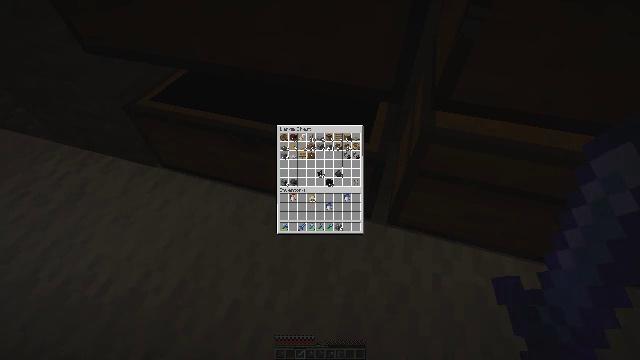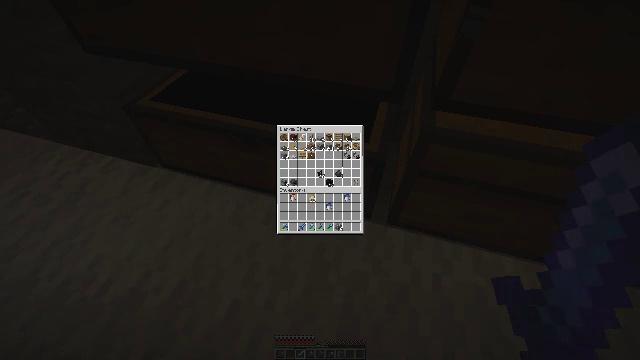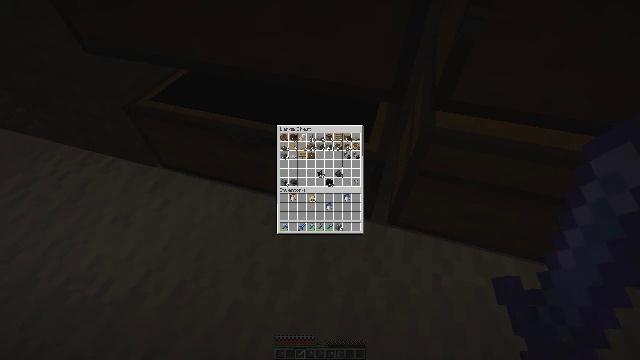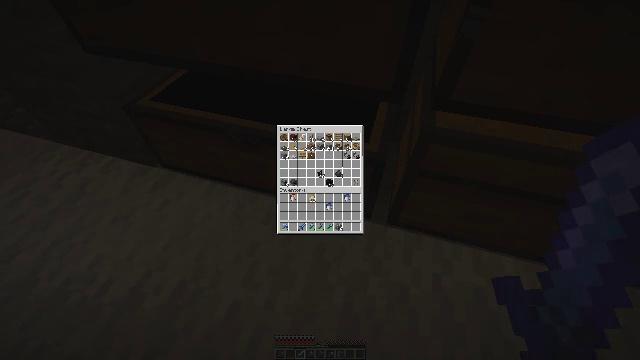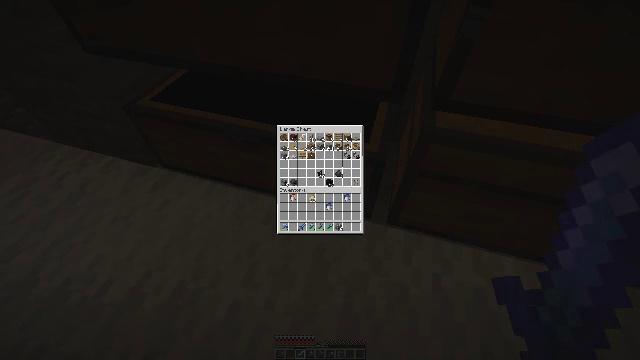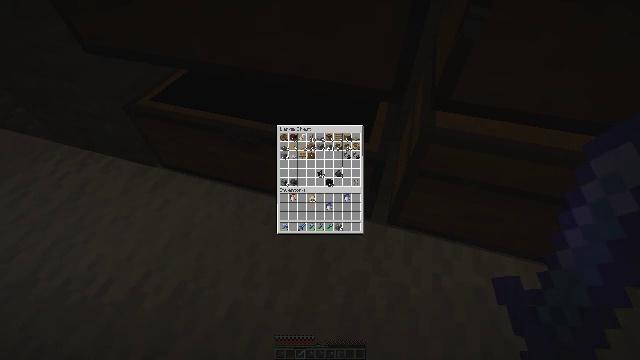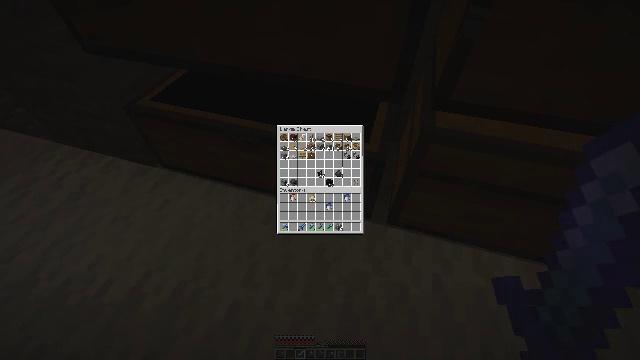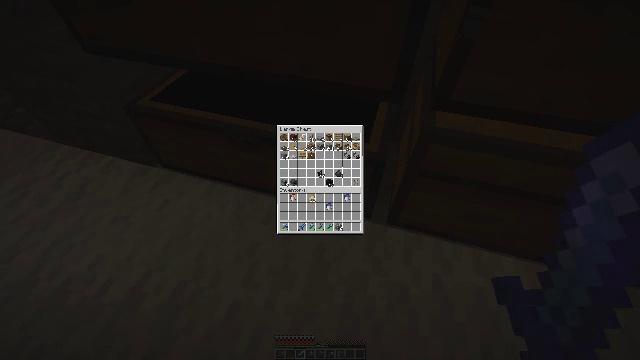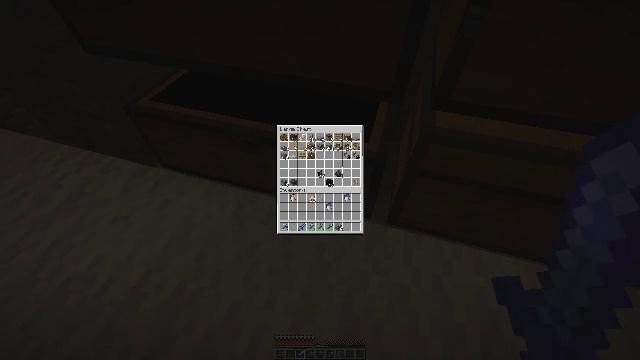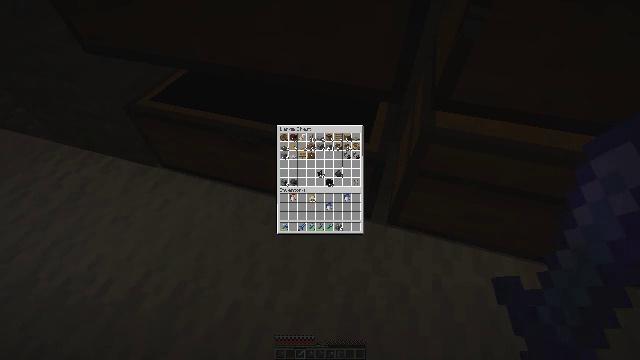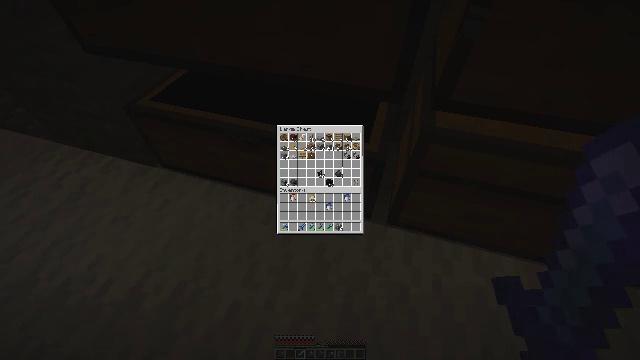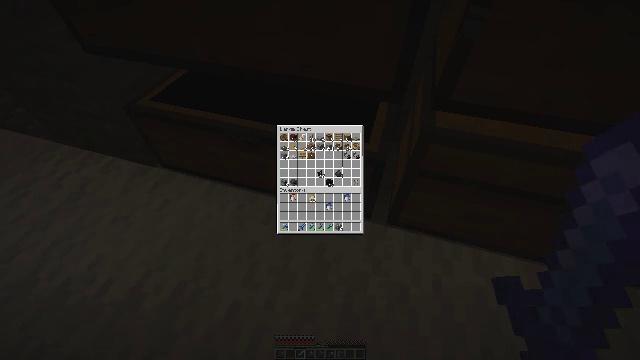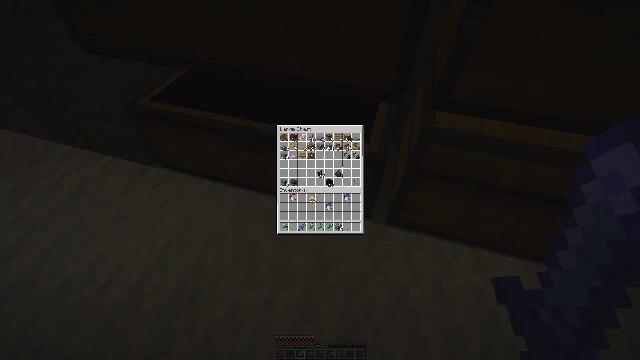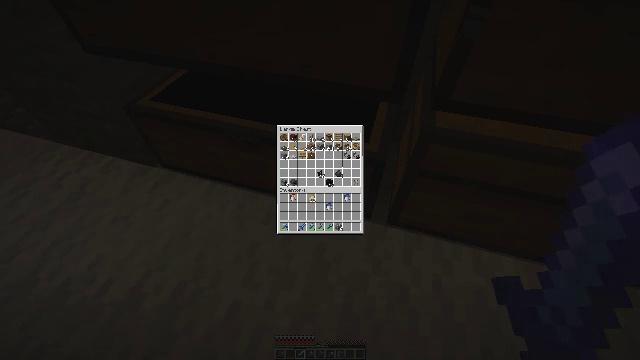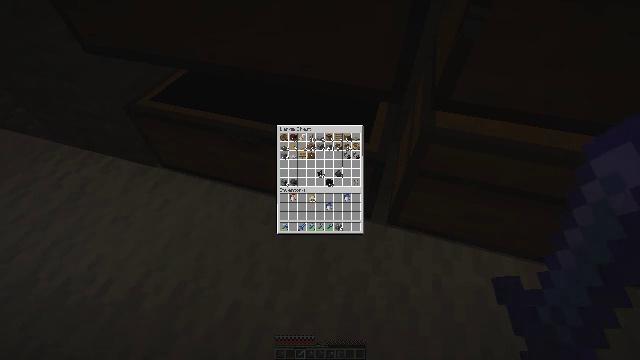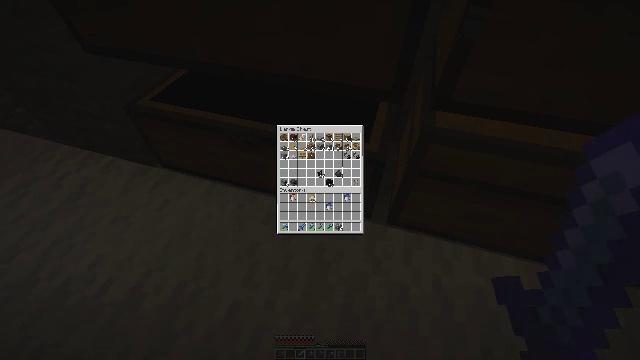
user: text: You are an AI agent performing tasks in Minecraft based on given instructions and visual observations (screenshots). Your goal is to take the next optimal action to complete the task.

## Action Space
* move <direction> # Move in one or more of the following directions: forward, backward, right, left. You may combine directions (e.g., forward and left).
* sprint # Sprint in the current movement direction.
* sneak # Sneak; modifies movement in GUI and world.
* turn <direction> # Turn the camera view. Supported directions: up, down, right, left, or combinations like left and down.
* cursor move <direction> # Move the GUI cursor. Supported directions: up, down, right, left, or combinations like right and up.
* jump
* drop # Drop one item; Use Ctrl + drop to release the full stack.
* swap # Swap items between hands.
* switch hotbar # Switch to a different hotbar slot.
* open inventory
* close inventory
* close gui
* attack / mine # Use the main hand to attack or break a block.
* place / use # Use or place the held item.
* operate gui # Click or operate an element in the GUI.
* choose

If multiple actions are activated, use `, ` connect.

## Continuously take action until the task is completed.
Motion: motion action
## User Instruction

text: Collect vines by mining them.
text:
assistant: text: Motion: no_op
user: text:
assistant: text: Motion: no_op
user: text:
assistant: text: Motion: no_op
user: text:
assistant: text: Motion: no_op
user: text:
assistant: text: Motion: no_op
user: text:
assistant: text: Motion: no_op
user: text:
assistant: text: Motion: no_op
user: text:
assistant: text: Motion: no_op
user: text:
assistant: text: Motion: no_op
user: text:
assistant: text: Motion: no_op
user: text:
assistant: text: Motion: no_op
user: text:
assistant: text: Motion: no_op
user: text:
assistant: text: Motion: no_op
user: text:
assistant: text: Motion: no_op
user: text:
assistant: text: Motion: no_op
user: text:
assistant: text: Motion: no_op
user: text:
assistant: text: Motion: no_op
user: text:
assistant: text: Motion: no_op
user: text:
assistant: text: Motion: no_op
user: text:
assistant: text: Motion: no_op
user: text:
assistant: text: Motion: no_op
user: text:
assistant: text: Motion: no_op
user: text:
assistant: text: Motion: no_op
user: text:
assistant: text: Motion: no_op
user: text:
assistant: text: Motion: no_op
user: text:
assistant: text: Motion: no_op
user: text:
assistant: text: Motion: no_op
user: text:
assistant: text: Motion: no_op
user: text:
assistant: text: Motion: no_op
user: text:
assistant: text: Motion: no_op